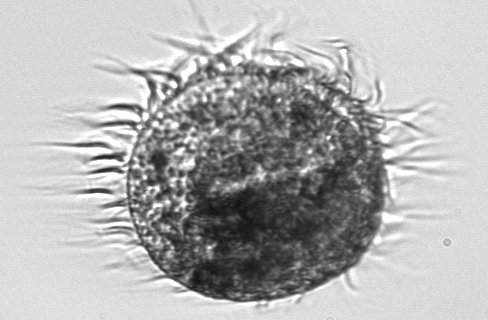
Label: Pelagostrobilidium